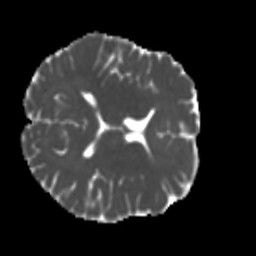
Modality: MD
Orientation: axial
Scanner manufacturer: siemens
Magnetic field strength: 3 T
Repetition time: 4 s
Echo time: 0.0594 s